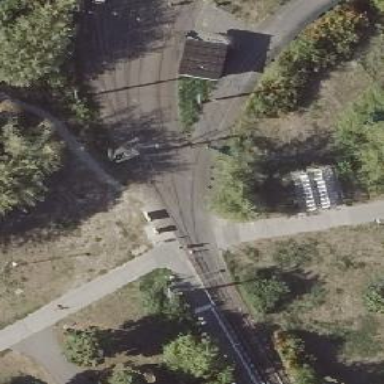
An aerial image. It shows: Railway switch with the turnout on the right side.